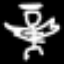
Label: angel